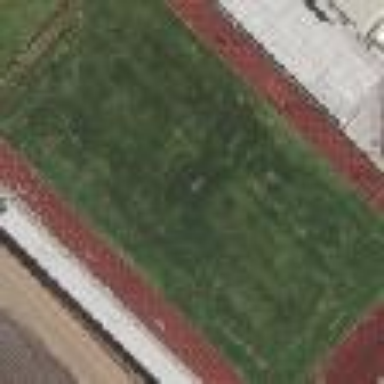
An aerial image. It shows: American football pitch.